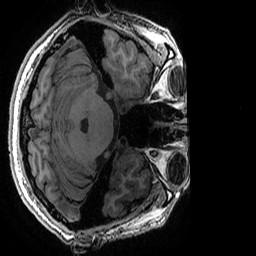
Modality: T1w
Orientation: axial
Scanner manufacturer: ge
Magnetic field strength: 3 T
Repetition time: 0.008156 s
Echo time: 0.00318 s